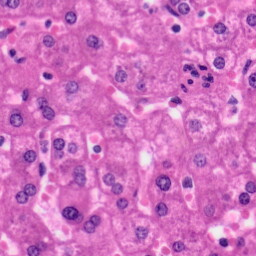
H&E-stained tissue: Liver